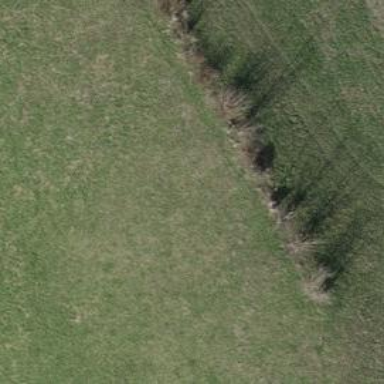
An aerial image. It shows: Hedge barrier.